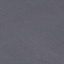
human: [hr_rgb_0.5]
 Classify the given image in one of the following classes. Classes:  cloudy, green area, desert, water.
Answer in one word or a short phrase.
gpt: water